Interaction volume radius: 10 \u00c5
Interaction volume height: 25 \u00c5
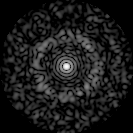
Disorder parameter: 0.8294